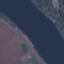
Land use / land cover: River